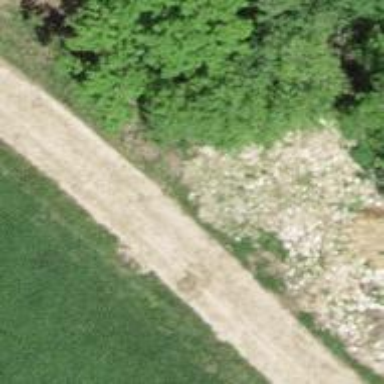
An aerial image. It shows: Track with fine gravel surface. The track has grade2 tracktype.